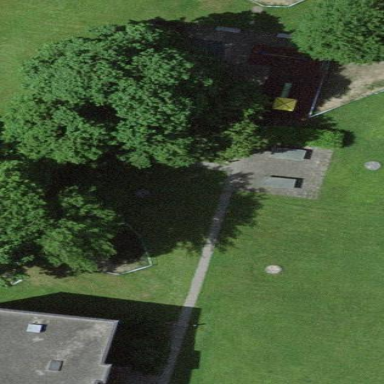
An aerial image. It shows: Playground area for leisure land.